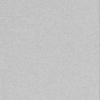
Label: dusty